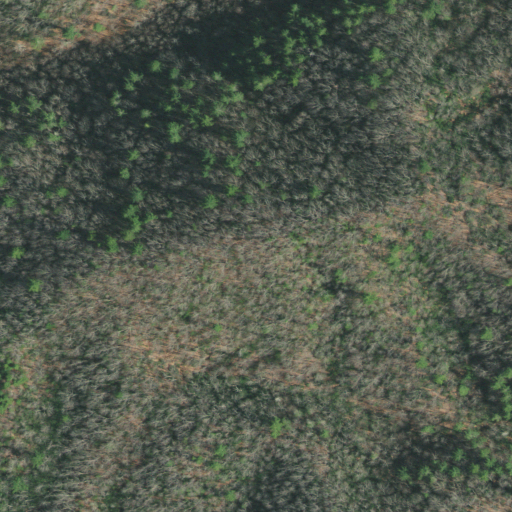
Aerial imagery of ridge(s) in Tennessee named Stack Ridge containing mixed forest, deciduous forest, and evergreen forest